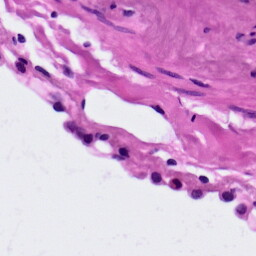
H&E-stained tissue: Lung